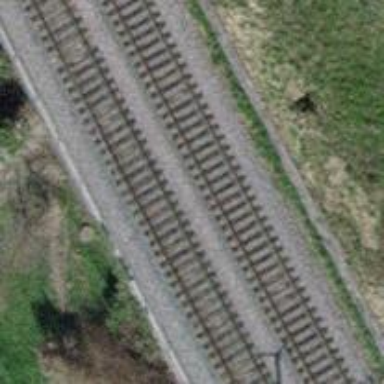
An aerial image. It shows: Single railway track with electrified contact line.